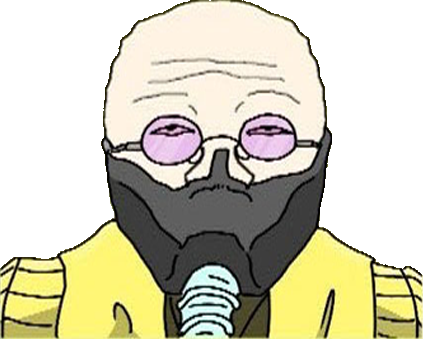
Label: 5_Coomer